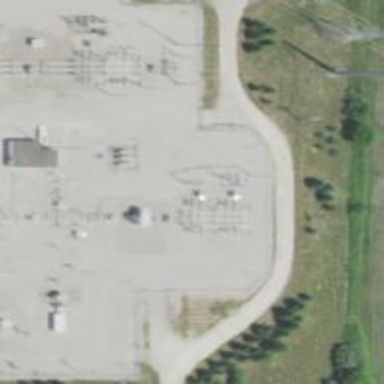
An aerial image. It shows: Switch used for power control.